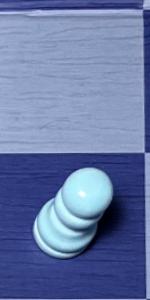
Label: Pawn_White